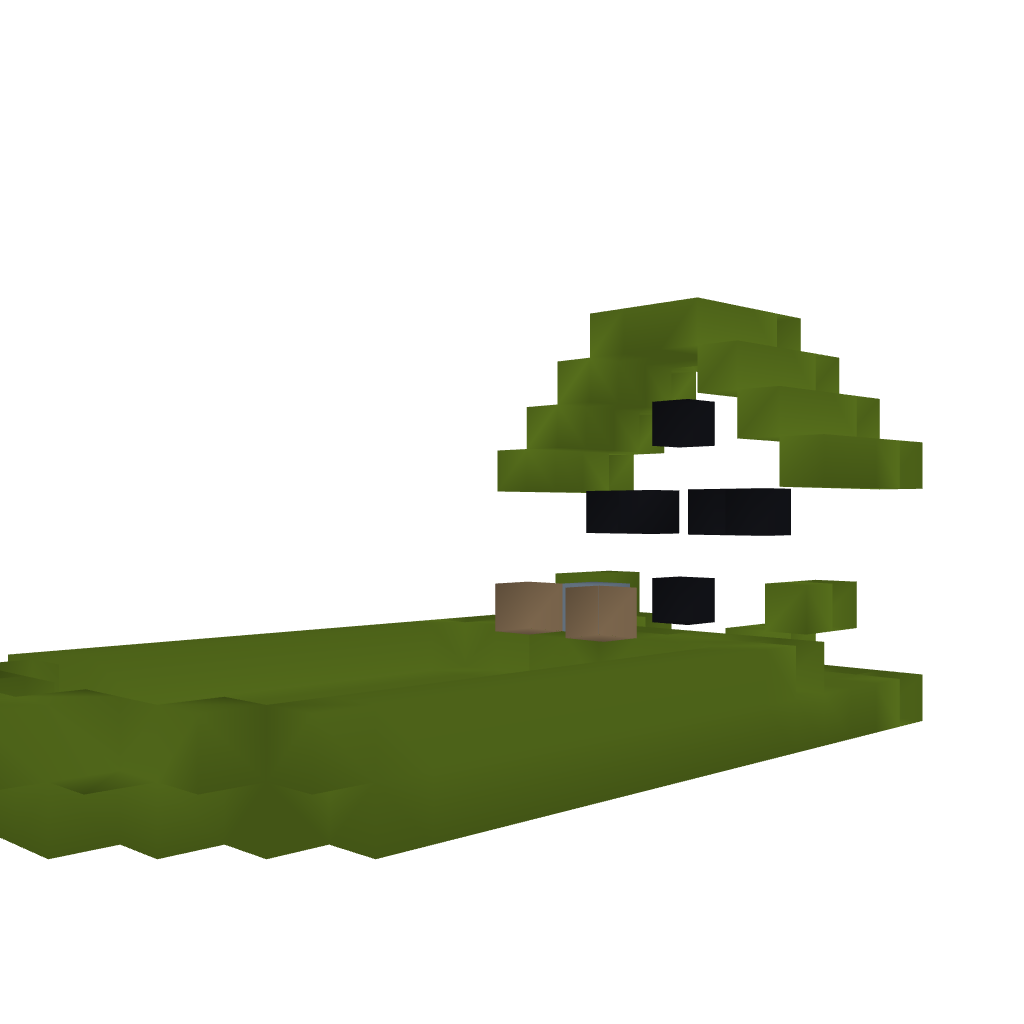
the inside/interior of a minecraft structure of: Airboat